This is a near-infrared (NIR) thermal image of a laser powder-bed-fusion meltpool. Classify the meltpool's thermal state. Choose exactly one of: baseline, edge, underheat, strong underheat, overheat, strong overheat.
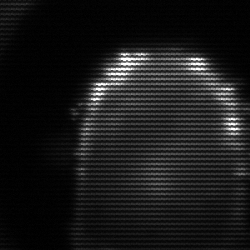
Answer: baseline